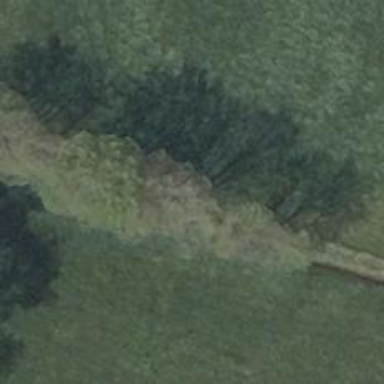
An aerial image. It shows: Row of trees in natural setting.